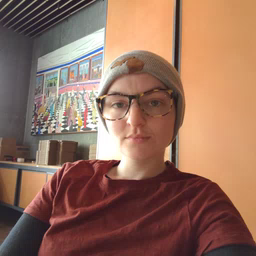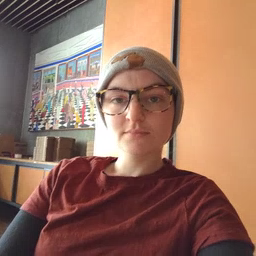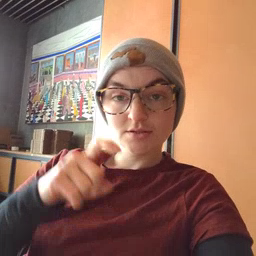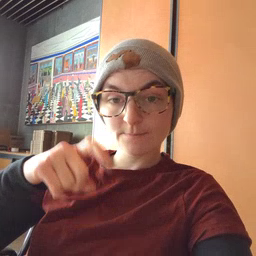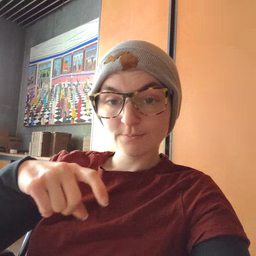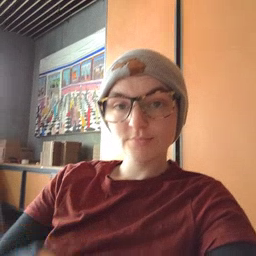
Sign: time